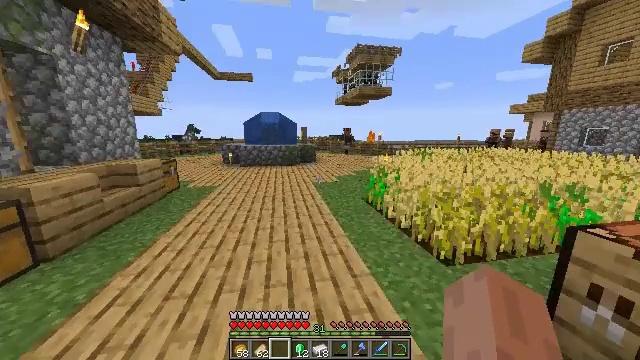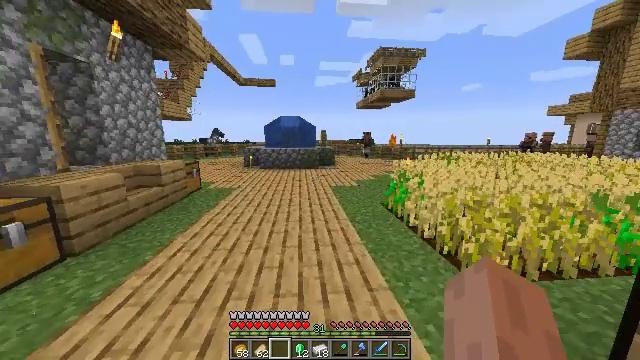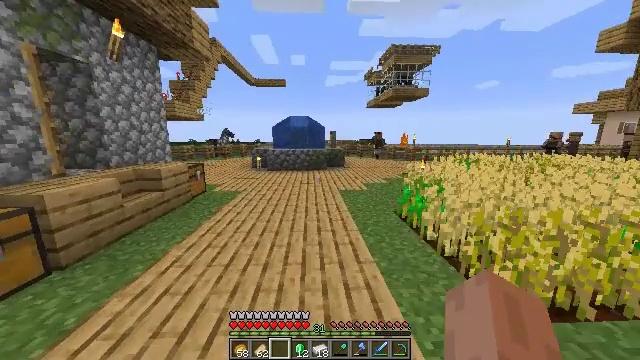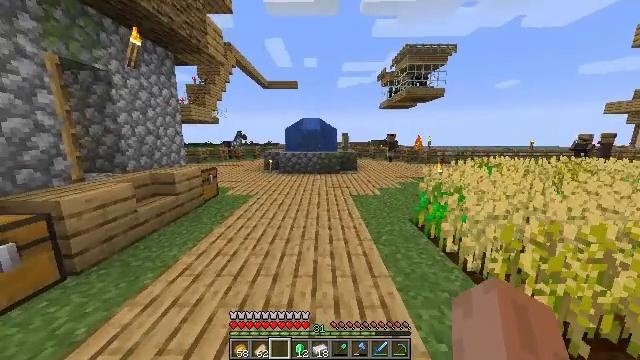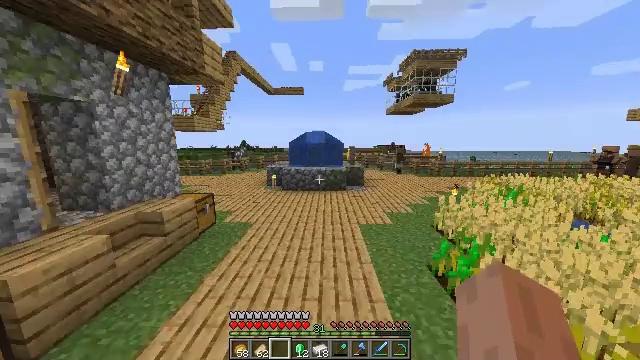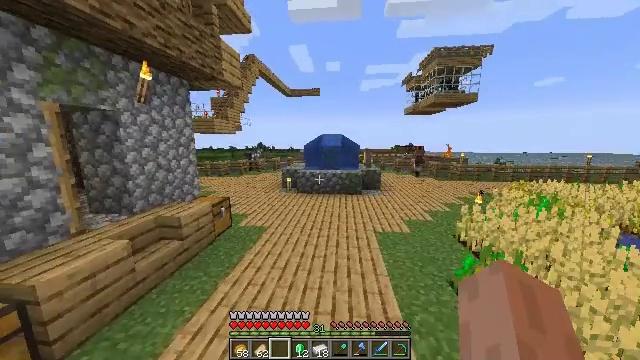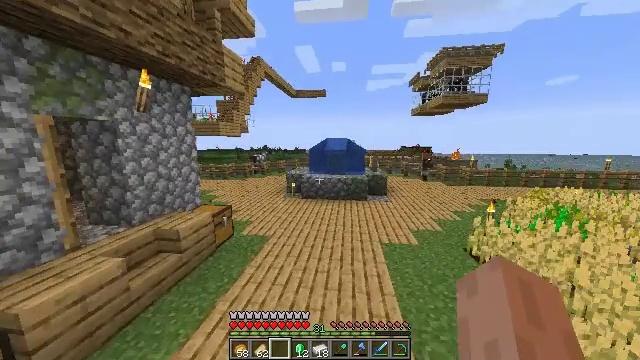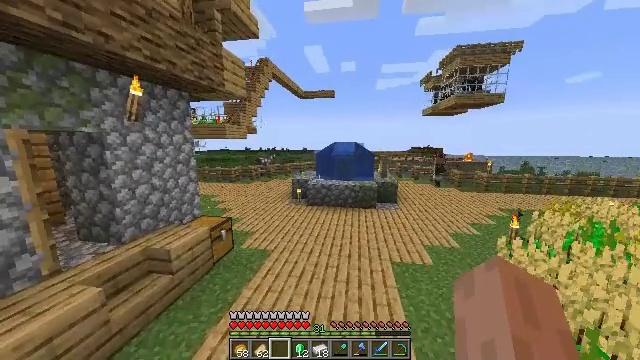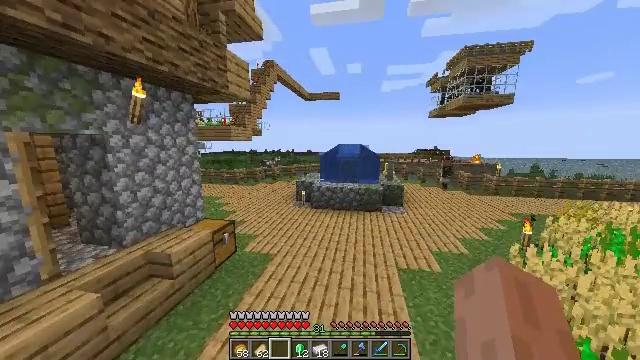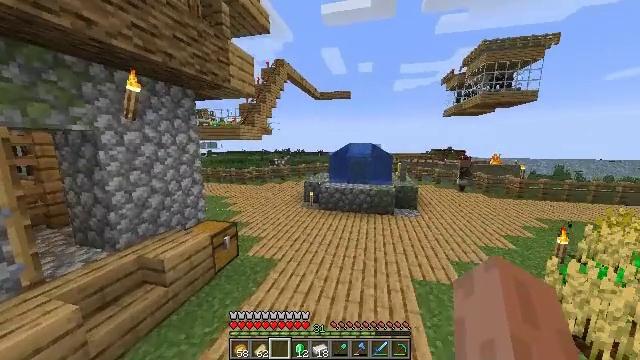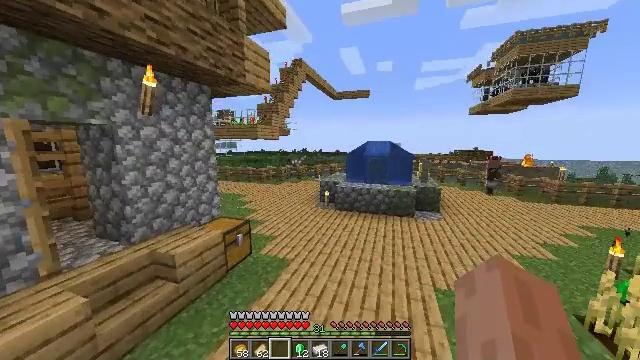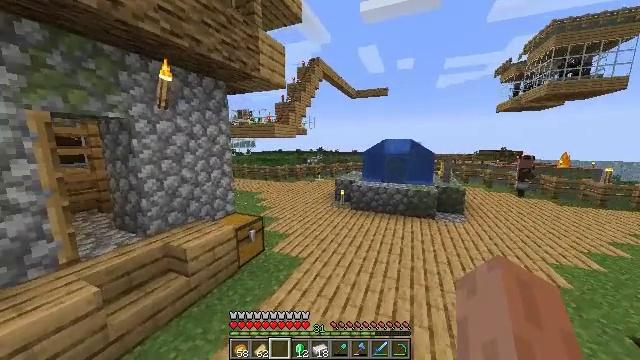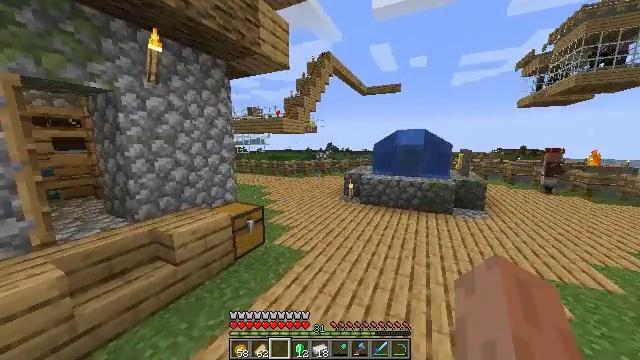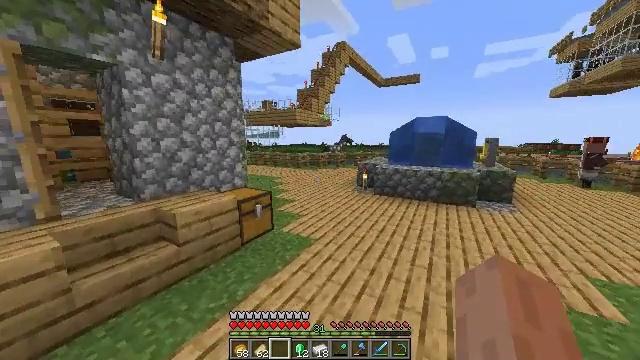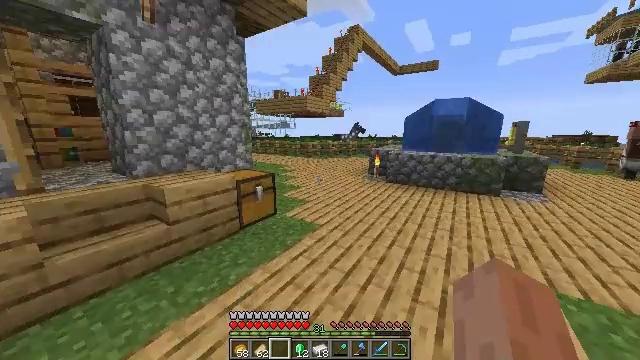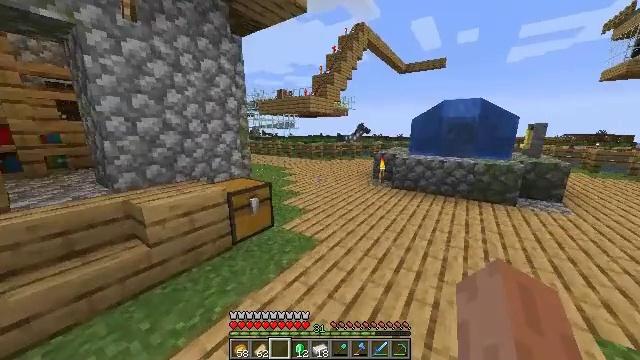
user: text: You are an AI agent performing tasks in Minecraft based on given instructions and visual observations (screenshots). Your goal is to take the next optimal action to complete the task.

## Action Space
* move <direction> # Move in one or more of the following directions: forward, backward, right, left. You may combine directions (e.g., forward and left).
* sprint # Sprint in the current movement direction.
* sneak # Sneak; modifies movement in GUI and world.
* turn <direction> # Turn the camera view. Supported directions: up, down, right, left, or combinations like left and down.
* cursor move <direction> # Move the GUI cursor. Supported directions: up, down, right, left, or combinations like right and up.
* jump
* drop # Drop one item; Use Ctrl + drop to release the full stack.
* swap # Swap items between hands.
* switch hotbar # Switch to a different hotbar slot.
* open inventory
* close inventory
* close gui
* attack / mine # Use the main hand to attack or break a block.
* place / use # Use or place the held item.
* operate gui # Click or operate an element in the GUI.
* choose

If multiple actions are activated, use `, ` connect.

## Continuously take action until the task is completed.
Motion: motion action
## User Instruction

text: Break down the oak fence.
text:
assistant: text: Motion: move forward, turn left
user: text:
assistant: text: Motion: move forward, turn left
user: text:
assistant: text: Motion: move forward, turn left, jump
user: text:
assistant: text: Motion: move forward, turn left, jump
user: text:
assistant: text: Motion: move forward, turn left, jump
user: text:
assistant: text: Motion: move forward, turn left, jump
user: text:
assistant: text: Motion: move forward, turn left, jump
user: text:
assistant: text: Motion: move forward, turn left, jump
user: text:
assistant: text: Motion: move forward, turn left, jump
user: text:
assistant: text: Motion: move forward, turn left, jump
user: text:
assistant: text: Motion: move forward, turn left, jump
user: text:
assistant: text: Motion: move forward, turn left, jump
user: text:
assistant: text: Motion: move forward, sprint, turn left and down, jump
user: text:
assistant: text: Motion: move forward, sprint, turn left and down, jump
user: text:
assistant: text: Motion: move forward, sprint, turn left, jump
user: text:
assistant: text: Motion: move forward, sprint, jump
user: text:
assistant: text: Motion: move forward, sprint, jump
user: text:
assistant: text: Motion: move forward, sprint, jump
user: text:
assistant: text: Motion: move forward, jump
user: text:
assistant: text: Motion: move forward, jump
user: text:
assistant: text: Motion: move forward, jump
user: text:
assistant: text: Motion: move forward, jump
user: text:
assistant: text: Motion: move forward, turn left, jump
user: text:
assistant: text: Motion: move forward, turn left, jump
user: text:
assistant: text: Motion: move forward, sprint, turn left, jump
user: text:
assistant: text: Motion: move forward, sprint, turn left, jump
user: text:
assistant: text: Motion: move forward, sprint, jump
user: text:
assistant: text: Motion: move forward, sprint, jump
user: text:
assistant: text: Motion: move forward, sprint, jump
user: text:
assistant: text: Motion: move forward, sprint, jump